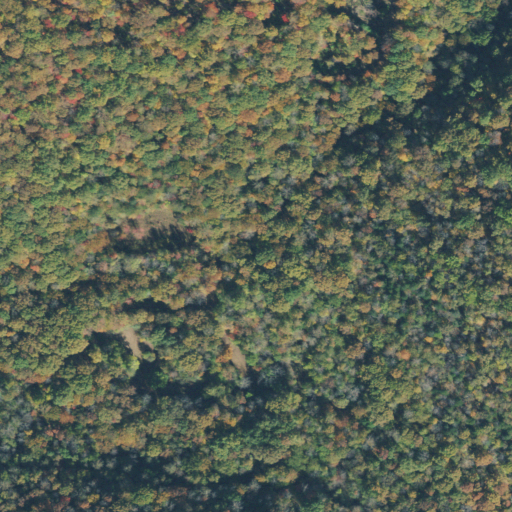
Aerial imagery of valley in Tennessee named Laurel Creek Gulch containing deciduous forest and open development